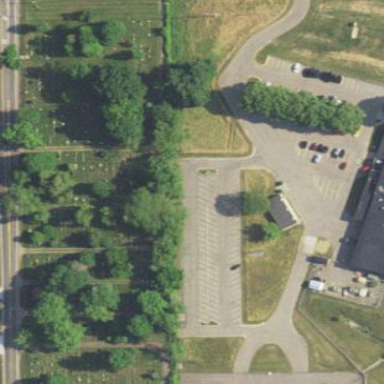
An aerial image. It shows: Cemetery.